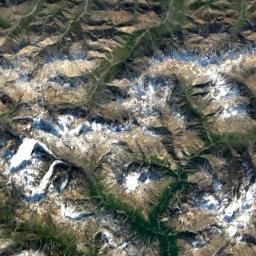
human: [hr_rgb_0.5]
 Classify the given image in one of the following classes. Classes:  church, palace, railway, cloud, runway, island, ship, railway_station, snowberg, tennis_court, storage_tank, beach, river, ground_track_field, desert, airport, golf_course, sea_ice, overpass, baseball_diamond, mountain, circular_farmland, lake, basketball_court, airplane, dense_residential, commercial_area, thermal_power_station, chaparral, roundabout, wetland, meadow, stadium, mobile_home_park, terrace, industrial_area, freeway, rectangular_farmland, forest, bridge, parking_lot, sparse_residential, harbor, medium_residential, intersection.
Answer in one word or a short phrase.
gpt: snowberg